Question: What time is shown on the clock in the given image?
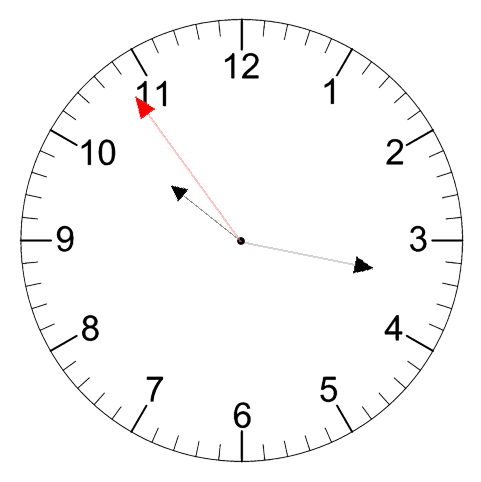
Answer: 10:16:54